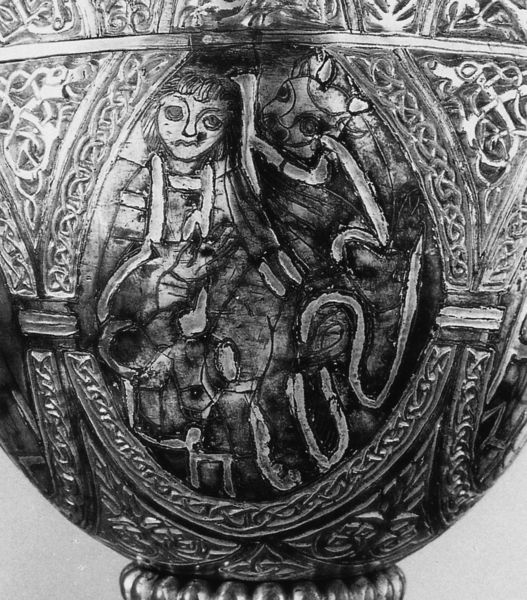
Titel: Messkelch, sog. „Tassilo-Kelch“
Künstler: Herzogtum Bayern
Institution: Benediktinerstift Kremsmünster, Schatzkammer
Schlagwörter: hand, kopf, weiß, finger, grau, mund, nase, schwarz, hund, tier, muster, ornament, augen, gesicht, mensch, haare, kelch, ohren, oval, ranken, vase, relief, dekor, ornamente, linie, schwarzweiß, stier, objekt, email, goldschmiedearbeit, cuppa, ranken#